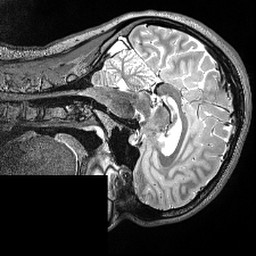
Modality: T2w
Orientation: sagittal
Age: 22
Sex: female